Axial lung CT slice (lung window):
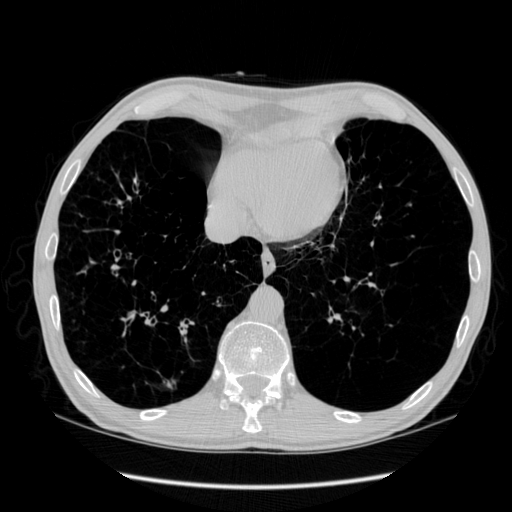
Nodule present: no